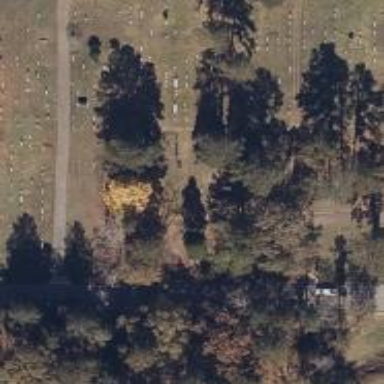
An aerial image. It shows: Cemetery.